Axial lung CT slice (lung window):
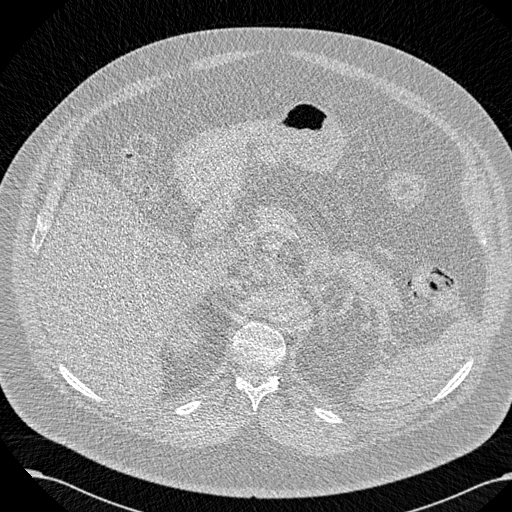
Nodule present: no